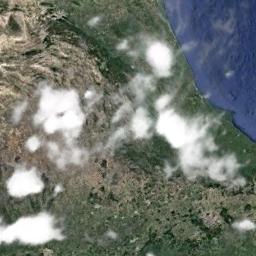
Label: cloud